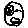
Label: smiley face